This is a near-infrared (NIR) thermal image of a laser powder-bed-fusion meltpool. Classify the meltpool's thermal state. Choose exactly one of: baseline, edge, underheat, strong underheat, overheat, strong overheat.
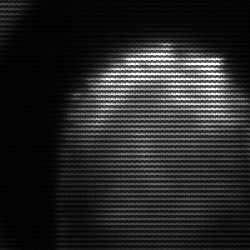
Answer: strong underheat